Question: I have the following code:
'''
#include <iostream>
using namespace std;
int a, b, sqr;
const int P = 3.14; //Later for circles...
string s1;
class MathsFunctions{
public:
virtual void square(int a, int b)=0;
};
class TriangleFunc: public MathsFunctions{
public:
void square(int a, int b){
sqr = (a * b)/2;
cout << "Square of triangle is: "<< sqr << endl;
}
};
class RectangleFunc: public MathsFunctions{
public:
void square(int a, int b){
sqr = a * b;
cout << "Square of rectangle is: "<< sqr << endl;
}
};
void getNumbers(){
cout << "Enter the first number: "<<endl;
cin >> a;
cout << "Enter the second number: "<< endl;
cin >> b;
}
void chooseTheFigure(){
cout << "Choose the figure (rectangle or triangle): "<< endl;
cin >> s1;
}
int main(){
chooseTheFigure();
getNumbers();
if(s1 == "rectangle" || "Rectangle"){
RectangleFunc r;
MathsFunctions * m = &r;
m -> square(a,b);
};
if (s1 == "triangle" || "Triangle"){
TriangleFunc t;
MathsFunctions *m = &t;
m -> square(a,b);
};
}
'''
I created a program which is count the square of rectangle or triangle. There is a condition in main() but in the end program shows both results. How can I improve that?
Screenshot of output of the program:

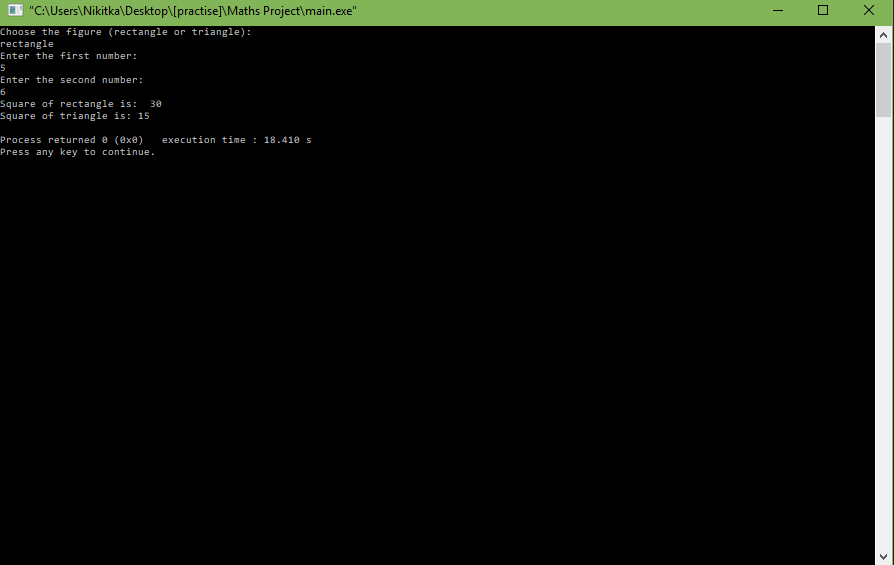
Answer: This doesn't do what you think it does:
'''
if(s1 == "rectangle" || "Rectangle"){
RectangleFunc r;
MathsFunctions * m = &r;
m -> square(a,b);
};
'''
The above is evaluated as:
'''
if((s1 == "rectangle") || ("Rectangle"))
// ^^^^^^^^^^^^^^^^^ or ^^^^^^^^^^
'''
Now, the second part there, '"Rectangle"' is a which implicitly converts to a valid pointer. And any pointer other than 'nullptr' or some zero like integer evaluates to 'true' - always.
---
You probably meant to write:
'''
if((s1 == "rectangle") || (s1 == "Rectangle")){
RectangleFunc r;
MathsFunctions * m = &r;
m -> square(a,b);
};
'''
## ----------------------------------------
There are a few other nuances in your code, such
- not having a 'vitual' destructor in your base class and, - this:'''
const int P = 3.14; //Later for circles...
'''
'P' will not hold the value you expect.